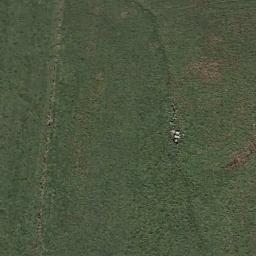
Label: meadow